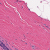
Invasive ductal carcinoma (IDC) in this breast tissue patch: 0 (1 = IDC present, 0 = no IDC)